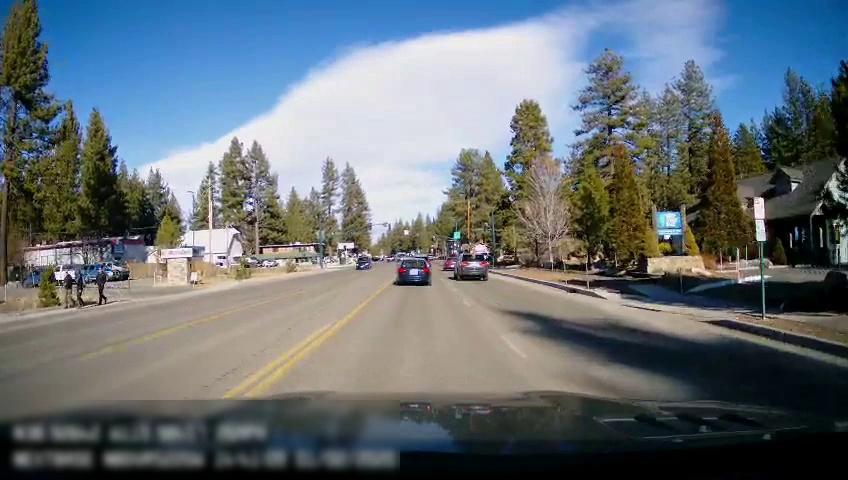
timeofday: Day
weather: Sunny
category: Drivable Space
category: Vehicles | Car
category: Vehicles | SUV
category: Vehicles | Car
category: Vehicles | SUV
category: Vehicles | SUV
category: Vehicles | Car
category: Vehicles | SUV
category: Vehicles | Car
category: Lanes | Opposite Lane
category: Lanes | Current Lane
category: Lanes | Current Lane
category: Lanes | Opposite Lane
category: Traffic | Signs